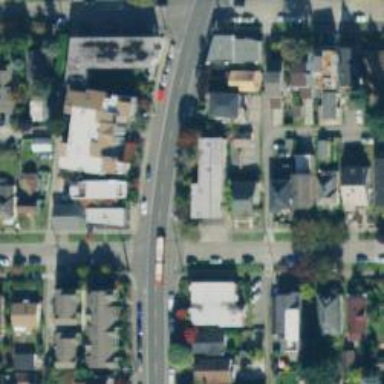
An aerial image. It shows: Residential road with separate sidewalk.